Question: I am working with a n x 1 matrix, A, that has repeating values inside it:
'''
A = [0;1;2;3;4; 0;1;2;3;4; 0;1;2;3;4; 0;1;2;3;4]
'''
which correspond to an n x 1 matrix of B values:
'''
B = [2;4;6;8;10; 3;5;7;9;11; 4;6;8;10;12; 5;7;9;11;13]
'''
I am attempting to produce a generalised code to place each repetition into a separate column and store it into Aa and Bb, e.g.:
'''
Aa = [0 0 0 0 Bb = [2 3 4 5
1 1 1 1 4 5 6 7
2 2 2 2 6 7 8 9
3 3 3 3 8 9 10 11
4 4 4 4] 10 11 12 13]
'''
Essentially, each repetition from A and B needs to be copied into the next column and then deleted from the first column

So far I have managed to identify how many repetitions there are and copy the entire column over to the next column and then the next for the amount of repetitions there are but my method doesn't shift the matrix rows to columns as such.
'''
clc;clf;close all
A = [0;1;2;3;4;0;1;2;3;4;0;1;2;3;4;0;1;2;3;4];
B = [2;4;6;8;10;3;5;7;9;11;4;6;8;10;12;5;7;9;11;13];
desiredCol = 1; %next column to go to
destinationCol = 0; %column to start on
n = length(A);
for i = 2:1:n-1
if A == 0;
A = [ A(:, 1:destinationCol)...
A(:, desiredCol+1:destinationCol)...
A(:, desiredCol)...
A(:, destinationCol+1:end) ];
end
end
'''
A = <URL>
Any hints would be much appreciated. If you need further explanation, let me know!
Thanks!
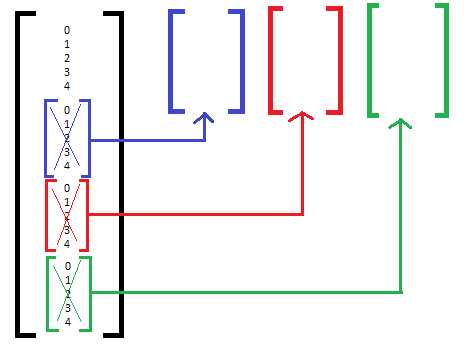
Answer: Given our discussion in the comments, all you need is to use <URL> which converts a matrix of known dimensions into an output matrix with specified dimensions provided that the number of elements match. You wish to transform a vector which has a set amount of repeating patterns into a matrix where each column has one of these repeating instances. 'reshape' creates a matrix in column-major order where values are sampled column-wise and the matrix is populated this way. This is perfect for your situation.
Assuming that you already know how many "repeats" you're expecting, we call this 'An', you simply need to reshape your vector so that it has 'T = n / An' rows where 'n' is the length of the vector. Something like this will work.
'''
n = numel(A); T = n / An;
Aa = reshape(A, T, []);
Bb = reshape(B, T, []);
'''
The third parameter has empty braces and this tells MATLAB to infer how many columns there will be given that there are 'T' rows. Technically, this would simply be 'An' columns but it's nice to show you how flexible MATLAB can be.